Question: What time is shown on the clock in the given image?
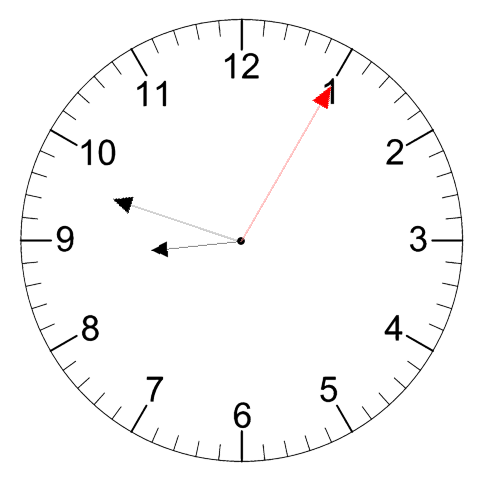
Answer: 08:48:05